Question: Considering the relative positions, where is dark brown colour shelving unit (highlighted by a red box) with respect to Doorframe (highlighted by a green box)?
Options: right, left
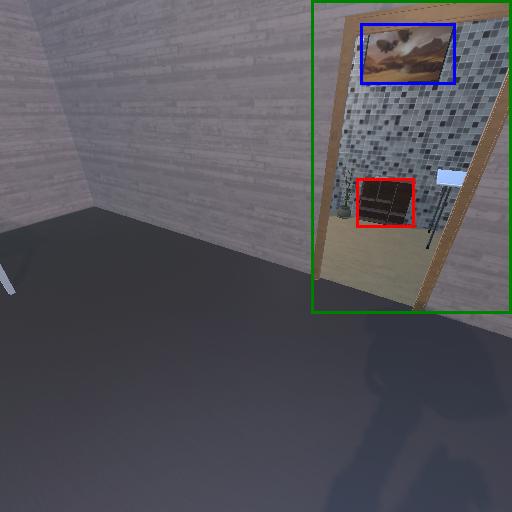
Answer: right